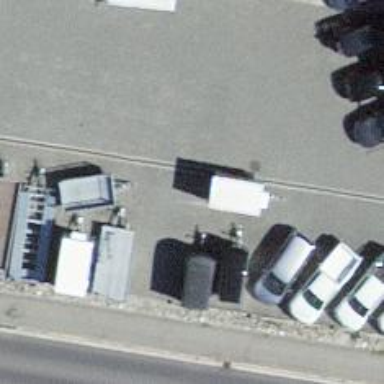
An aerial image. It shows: Car repair shop.